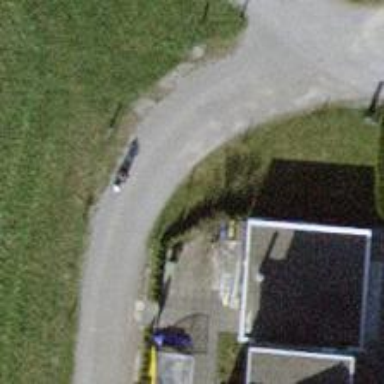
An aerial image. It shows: Unpaved driveway that serves as service road.